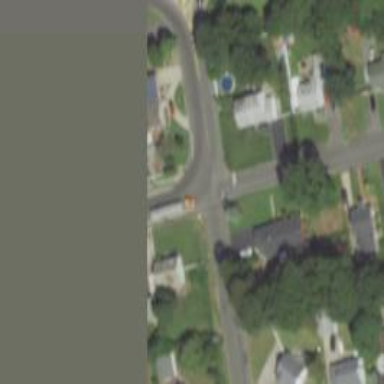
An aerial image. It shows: Secondary road intersecting in cloverleaf junction.